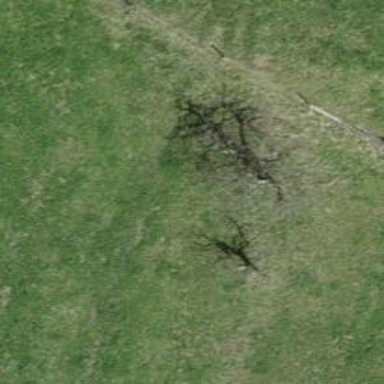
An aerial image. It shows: Single tag "natural: tree."